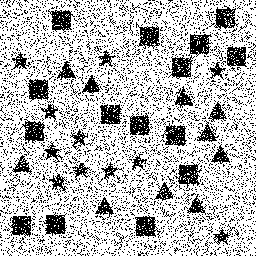
Squares: 15
Triangles: 10
Stars: 11
Total shapes: 36